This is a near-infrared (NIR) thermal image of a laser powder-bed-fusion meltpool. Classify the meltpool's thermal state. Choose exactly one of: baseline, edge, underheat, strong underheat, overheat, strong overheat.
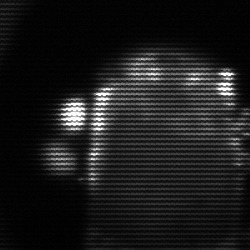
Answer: baseline